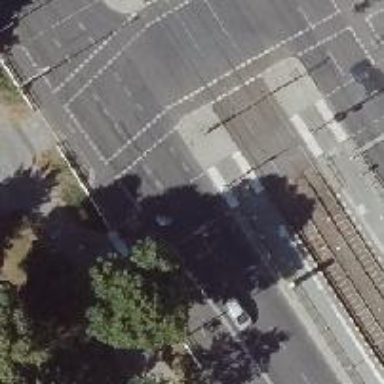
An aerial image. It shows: Road crossing with traffic signals.